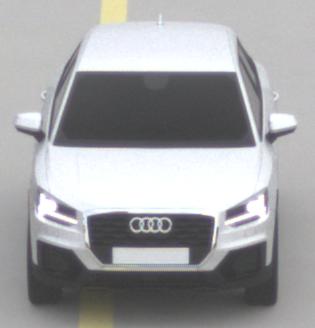
Make: Audi
Model: Q2
Model produced from: 2016
Model produced until: 2020
Doors: 5
Color: white
Road condition: dry road
Daytime: morning or afternoon
Contrast: low contrast